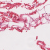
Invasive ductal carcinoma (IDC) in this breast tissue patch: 0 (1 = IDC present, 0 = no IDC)